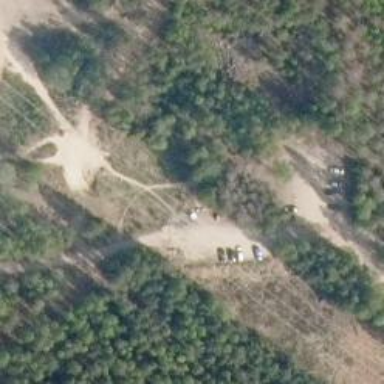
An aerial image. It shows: Disc golf basket.